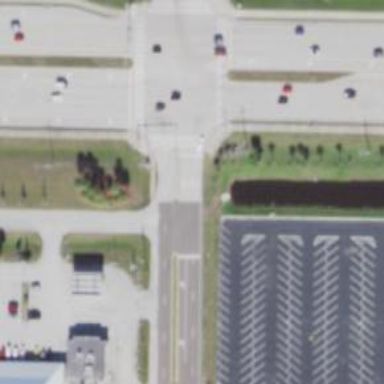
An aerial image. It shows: Crossing road.